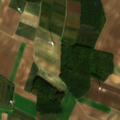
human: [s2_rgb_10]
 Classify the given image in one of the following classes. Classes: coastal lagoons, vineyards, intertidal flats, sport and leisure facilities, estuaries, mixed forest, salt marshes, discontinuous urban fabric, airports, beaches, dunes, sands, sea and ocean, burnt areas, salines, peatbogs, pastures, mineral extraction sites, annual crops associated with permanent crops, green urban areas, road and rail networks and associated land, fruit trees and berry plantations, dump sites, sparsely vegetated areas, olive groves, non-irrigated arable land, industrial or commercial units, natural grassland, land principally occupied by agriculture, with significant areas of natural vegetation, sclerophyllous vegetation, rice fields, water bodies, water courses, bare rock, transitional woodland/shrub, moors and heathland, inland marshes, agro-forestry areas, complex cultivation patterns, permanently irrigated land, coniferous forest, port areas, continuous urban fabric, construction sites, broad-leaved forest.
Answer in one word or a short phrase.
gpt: non-irrigated arable land, vineyards, land principally occupied by agriculture, with significant areas of natural vegetation, broad-leaved forest